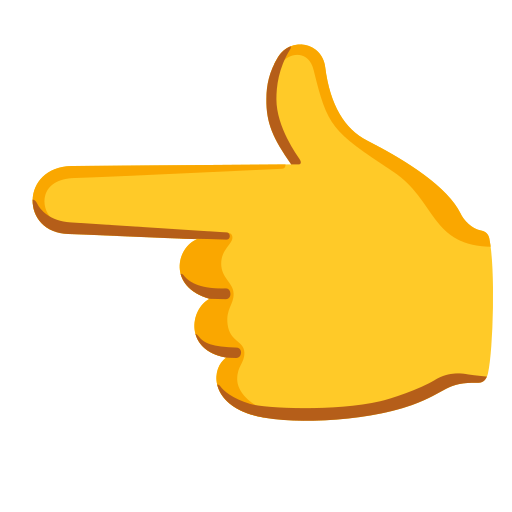
Emoji: 👈